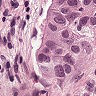
Metastatic tissue present: yes